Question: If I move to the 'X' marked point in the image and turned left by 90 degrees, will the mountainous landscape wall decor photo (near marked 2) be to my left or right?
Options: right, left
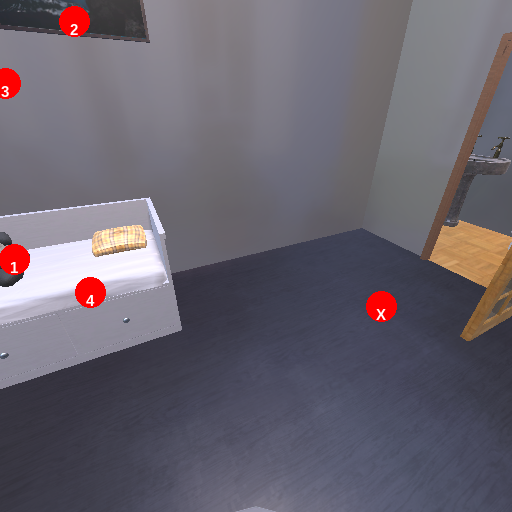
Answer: right